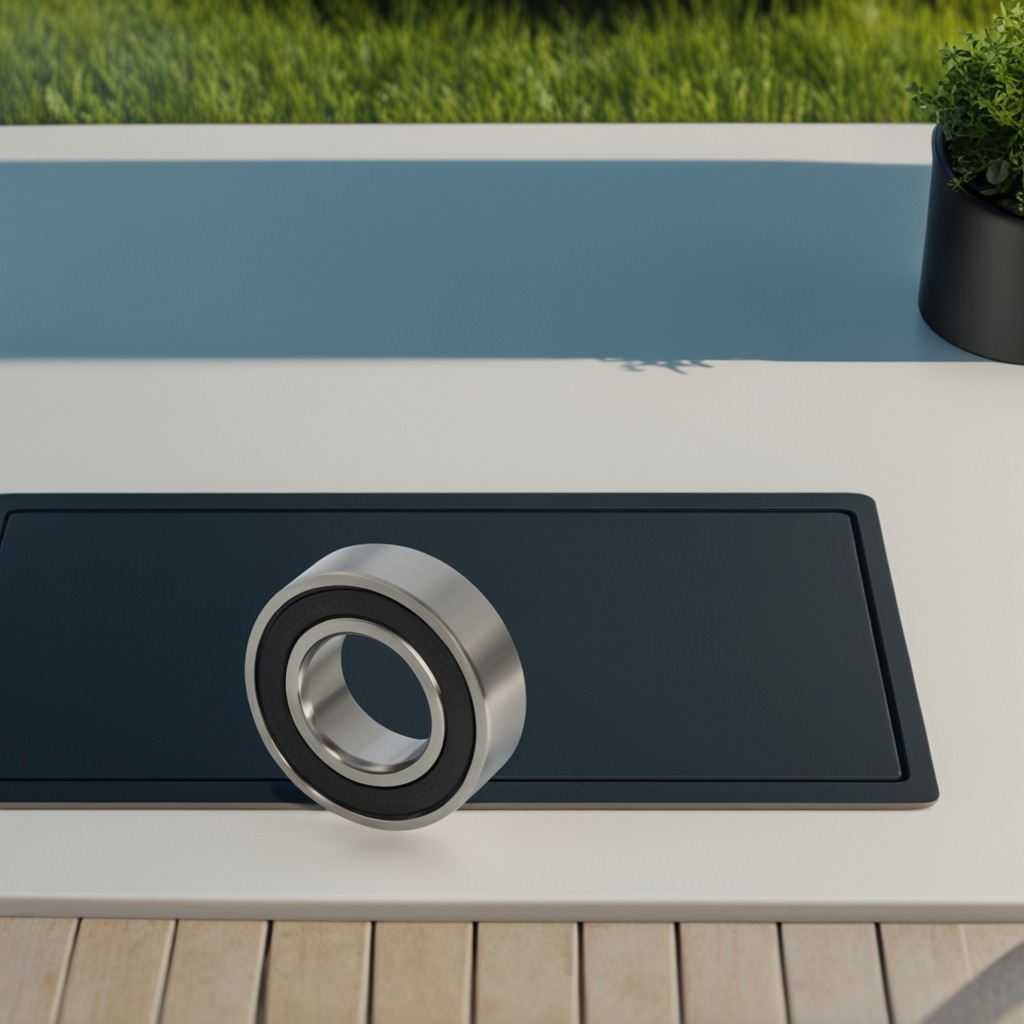
A metal ball bearing is lying on a textured surface.